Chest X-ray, AP view. Patient: 75 years old, sex M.
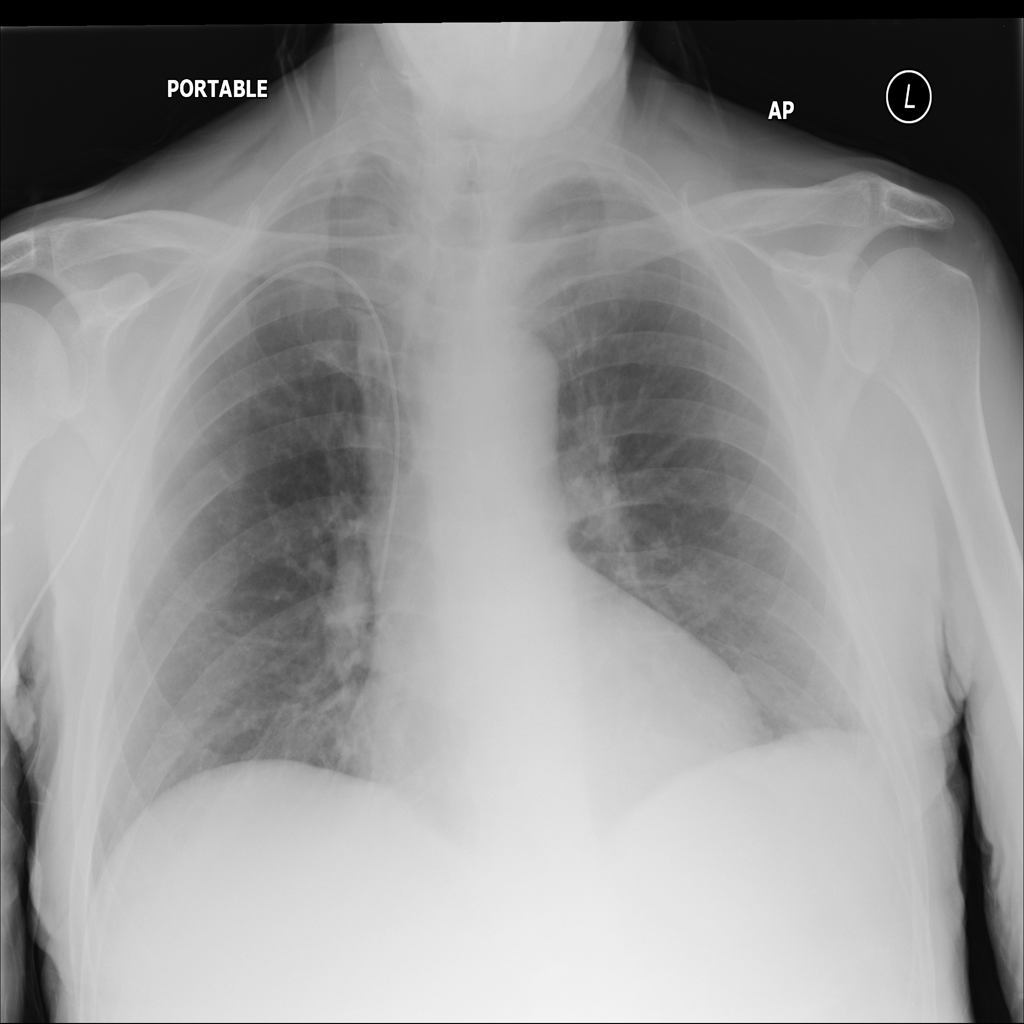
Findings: No Finding